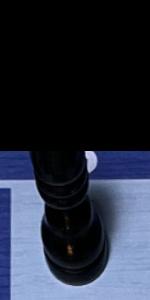
Label: Bishop_Black